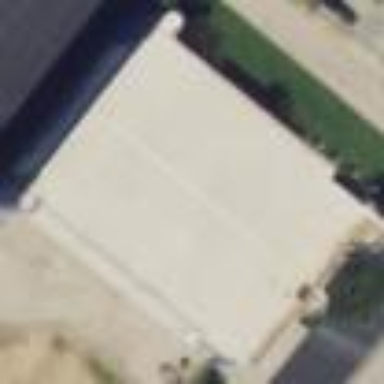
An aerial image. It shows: Hangar building.